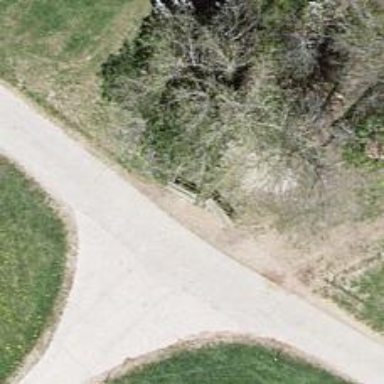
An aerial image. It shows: Picnic table located in leisure land area.